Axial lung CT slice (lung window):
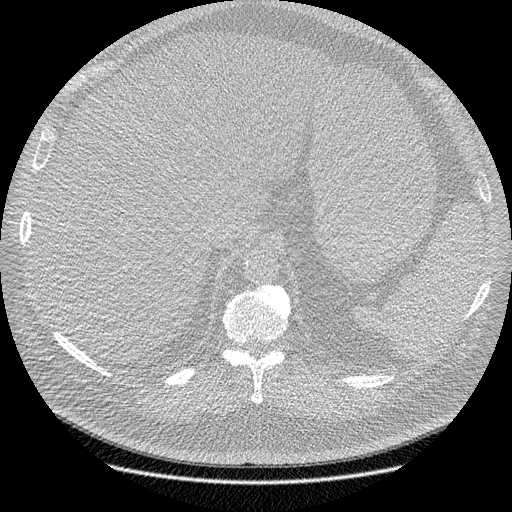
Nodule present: no